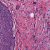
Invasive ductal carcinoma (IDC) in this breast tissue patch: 1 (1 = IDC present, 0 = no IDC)